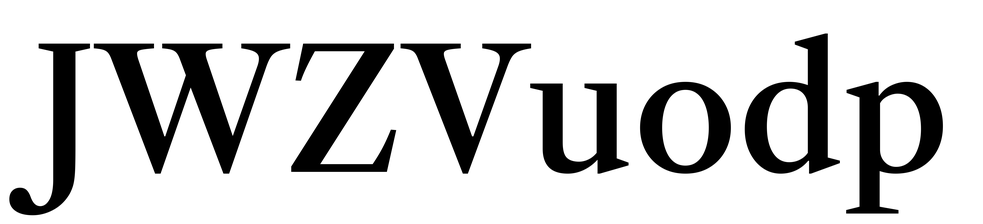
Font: LibreCaslonText_Medium